Question: I have an EmployeeDepartmetn juction table like this. I have all the departments in Depeartment table and employees in Employee table..
I want to get departments for an particular employee along with the all the departments available in depeartment table.
It should be like Select DepartmentId, DepartmentName, EmployeeID from Query.
Main criteria here is, Need to display NULL if the employee dont have that department. I am confused here...please help.
Please give Linq Query
Thanks in Advance
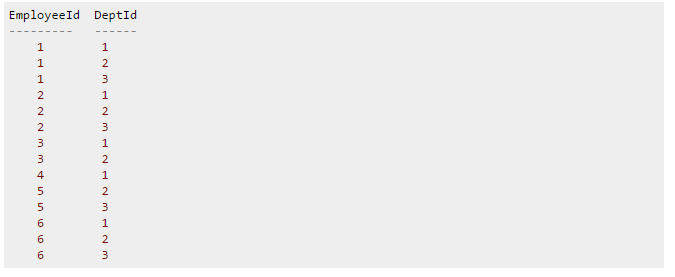
Answer: You can do this with conditional aggregation:
'''
select DeptId,
max(case when EmployeeId = 1 then EmployeeId end) as EmployeeId
from EmployeeDepartment ed
group by DeptId;
'''
EDIT:
If you have a 'departments' table as well:
'''
select d.deptid, d.name, ed.employeeid
from Departments d left join
EmployeeDepartment ed
on d.deptid = ed.deptid and
ed.employeeid = 1;
'''